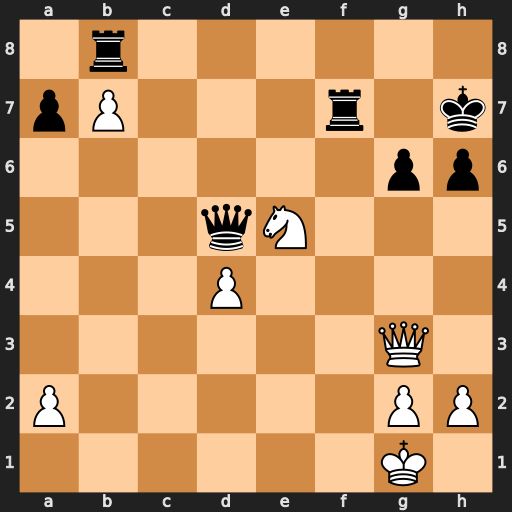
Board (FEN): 1r6/pP3r1k/6pp/3qN3/3P4/6Q1/P5PP/6K1
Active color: w
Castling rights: -
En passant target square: -
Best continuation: Qxg6+ Kh8 Nxf7+ Qxf7 Qxf7